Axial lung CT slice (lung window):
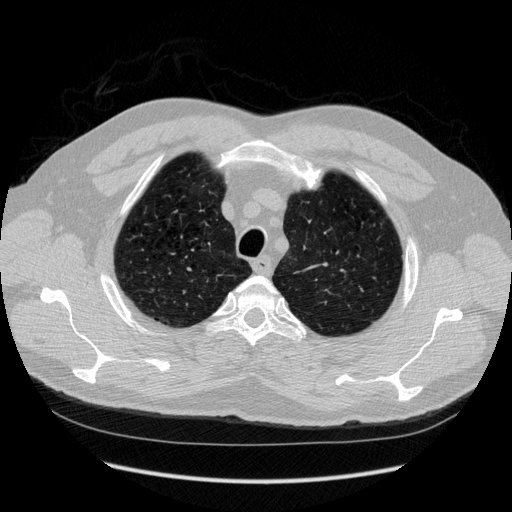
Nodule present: no